Question: I struggle with a common problem however I can't see the solution to it.
What I'm trying to achieve is to display the list of questions (they come from parsed JSON) and radioGroup under each.

I've manage to get questions list displayed. Now when I check the buttons and scroll down the list the upper buttons are loosing it state. I have followed and read about getView() and tryed different ways:
<URL>
and here:
<URL>
I'm using the HashMap in my ArrayAdapter. I was trying to 'convert' these to array of objects but without success. I have no idea how to make each of the buttons to keep it's state.
Can you point out what I'm doing wrong or what I'm missing???
I've included the code for arrayAdater and a mockup of my xml visual layout.
'''
public class QuestionListAdapter extends ArrayAdapter<HashMap<String, Object>> {
PlayerData plData = new PlayerData();
public int current = NONE;
public static final int NONE = 1000;
public static String id;
private Activity _activity;
private ArrayList<HashMap<String, Object>> _questionsList;
private HashMap<String, Object> answers;
public QuestionListAdapter(Activity activity, int resource,
ArrayList<HashMap<String, Object>> questionsList) {
super(activity, resource, questionsList);
_activity = activity;
_questionsList = questionsList;
}
public static final class ViewHolder {
TextView question;
RadioGroup radioG;
}
@Override
public View getView(int position, View convertView, ViewGroup parent) {
View view = convertView;
ViewHolder holder = null;
if (view == null) {
LayoutInflater layoutInflater = (LayoutInflater) _activity
.getSystemService(Context.LAYOUT_INFLATER_SERVICE);
view = layoutInflater.inflate(R.layout.question_right_fragment,
null);
holder = new ViewHolder();
holder.question = (TextView) view.findViewById(R.id.question);
holder.radioG = (RadioGroup) view.findViewById(R.id.radio0);
view.setTag(holder);
} else {
holder = (ViewHolder) view.getTag();
}
final HashMap<String, Object> pData = _questionsList.get(position);
if (pData != null) {
holder.question.setText((String) pData.get("questionText"));
// holder.radioG.clearCheck();
holder.radioG
.setOnCheckedChangeListener(new RadioGroup.OnCheckedChangeListener() {
@Override
public void onCheckedChanged(RadioGroup group,
int checkedId) {
Integer pos = (Integer) group.getTag();
switch (checkedId) {
case R.id.radio1:
plData.setQ1((byte) 1);
break;
case R.id.radio2:
plData.setQ2((byte) 2);
break;
case R.id.radio3:
plData.setQ3((byte) 3);
break;
case R.id.radio4:
plData.setQ4((byte) 4);
break;
case R.id.radio5:
plData.setQ5((byte) 5);
break;
case R.id.radio6:
plData.setQ6((byte) 6);
break;
case R.id.radio7:
plData.setQ1((byte) 7);
break;
default:
}
Log.d("IN PLDATA:", plData.toString());
answers.put("id", plData);
}
});
} else {
holder = (ViewHolder) view.getTag();
}
holder.radioG.setTag(new Integer(position));
if (_questionsList.get(position).get(
holder.radioG.getCheckedRadioButtonId()) != null) {
RadioButton r = (RadioButton) holder.radioG
.getChildAt((Integer) _questionsList.get(position).get(
holder.radioG.getCheckedRadioButtonId()));
r.setChecked(true);
} else {
holder.radioG.clearCheck();
}
return view;
}
}
'''
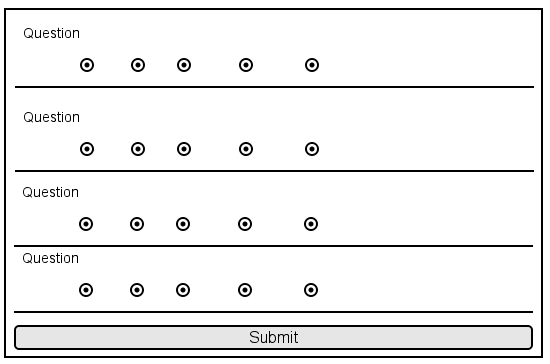
Answer: For future reference. Use the <URL>. In my case I called it checked.
'''
@Override
public View getView(final int position, View convertView, ViewGroup parent) {
ViewHolder holder = null;
if (convertView == null) {
LayoutInflater mInflater = (LayoutInflater) _activity.getSystemService(Context.LAYOUT_INFLATER_SERVICE);
convertView = mInflater.inflate(R.layout.question_right_fragment, null);
holder = new ViewHolder();
holder.question = (TextView) convertView.findViewById(R.id.question);
holder.radioG = (RadioGroup) convertView.findViewById(R.id.radio0);
convertView.setTag(holder);
} else {
holder = (ViewHolder) convertView.getTag();
}
final HashMap<String, Object> pData = _questionsList.get(position);
if (pData != null){
holder.question.setText((String)pData.get("questionText"));
}else{
holder.question.setText("");
}
holder.radioG.setOnCheckedChangeListener(null);
holder.radioG.clearCheck();
if(checked.indexOfKey(position)>-1){
holder.radioG.check(checked.get(position));
}else{
holder.radioG.clearCheck();
}
holder.radioG.setOnCheckedChangeListener(new OnCheckedChangeListener() {
@Override
public void onCheckedChanged(RadioGroup group, int checkedId) {
if(checkedId>-1){
checked.put(position, checkedId);
}else{
if(checked.indexOfKey(position)>-1)
checked.removeAt(checked.indexOfKey(position));
}
}
});
return convertView;
}
'''